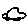
Label: car